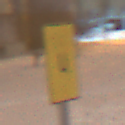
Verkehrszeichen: AnkuendigungOderFortsetzungUmleitungOhnePfeilsymbol
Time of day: Night
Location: Outdoor (Urban)
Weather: Overcast
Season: Winter
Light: Artificial